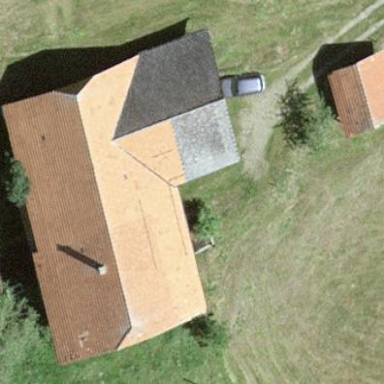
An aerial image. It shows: Farm building.